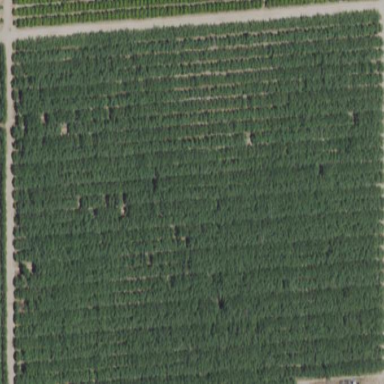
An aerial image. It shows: Orchard filled with almond trees.